Chest X-ray:
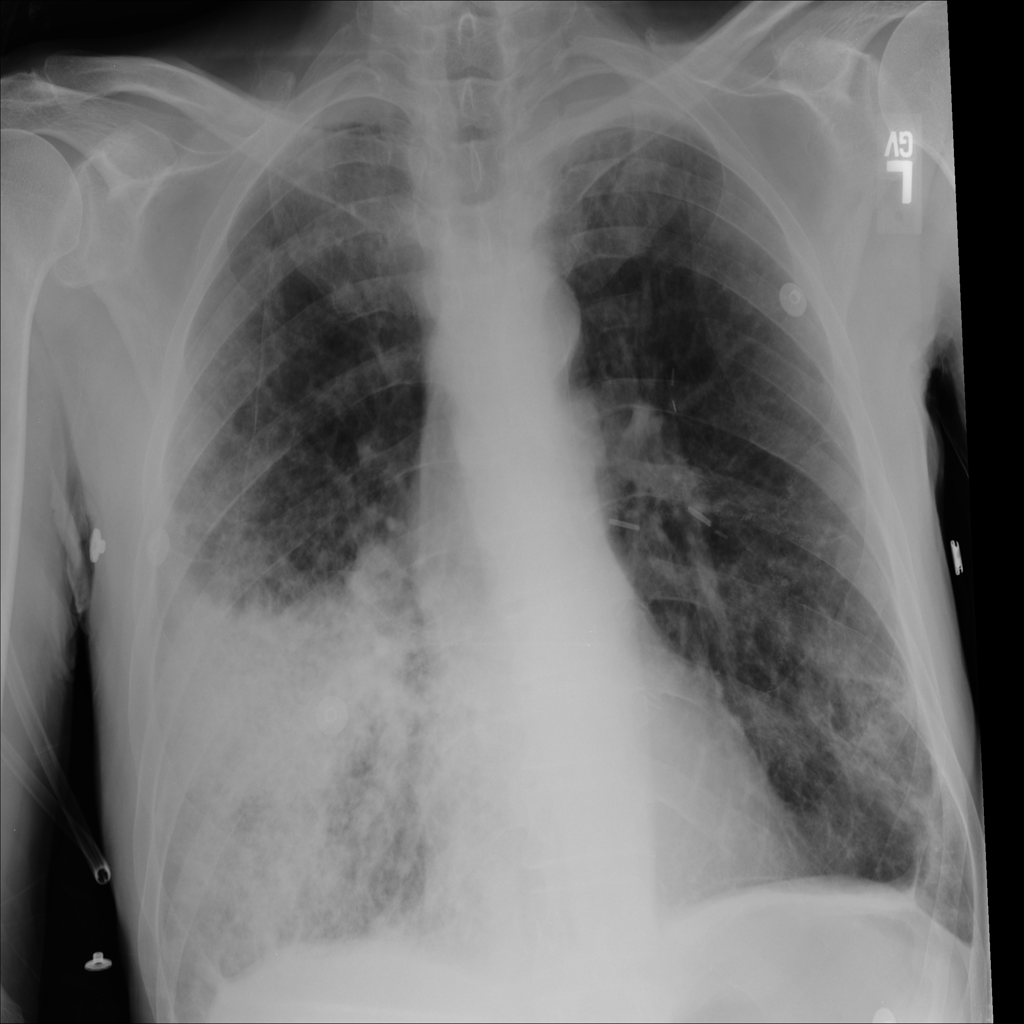
Findings: Pleural Thickening, Consolidation, Emphysema, Effusion
No abnormal finding: no